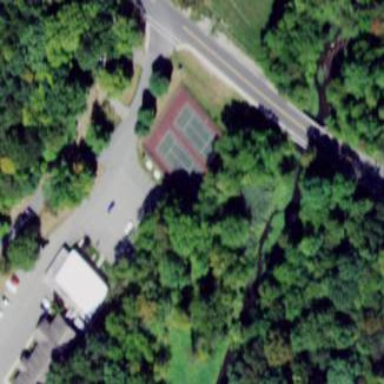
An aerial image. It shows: Tennis court on pitch designated for leisure land.